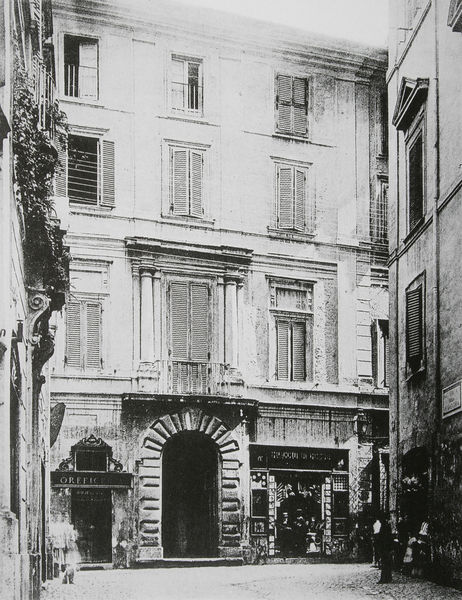
Titel: Fassade
Standort: Rom
Institution: Wohnhaus von Pietro da Cortona
Schlagwörter: baum, himmel, mann, weiß, menschen, stadt, blumen, fenster, frankreich, glas, grau, holz, lampe, licht, pfeiler, schaufenster, schwarz, strasse, säulen, tür, dach, gebäude, haus, alt, architektur, leinen, mensch, stein, steine, türbogen, häuser, sonne, person, pflanze, pflanzen, renaissance, fensterläden, ranken, balkon, spanien, ansicht, bogen, fassade, gasse, geschäft, italien, pflaster, türen, venedig, wäscheleine, wäscheleinen, leine, mittag, leer, giebel, hof, geschäfte, laden, läden, platz, bank, pilaster, geländer, stufe, geschlossen, tor, foto, fotografie, eingang, schild, fensterladen, innenhof, kolonnade, wohnhaus, bürgersteig, palast, fenstr, torbogen, regenrinne, scheibe, schwarzweiss, schilder, zeitung, architrav, kapitelle, rom, fries, dreiecksgiebel, portal, rustika, sims, schnörkel, leben, gesims, efeu, pforte, risalit, voluten, antik, häuserfassade, florenz, antikisierend, etagen, geschosse, konsolen, konsole, schnecke, stockwerke, spalier, dachrinne, aufriss, ädikula, piano nobile, neapel, ädikulum, tempelchen, bossen, rustifizierung, keilstein, bel etage, eingangstür, rolläden, leitung, siesta, eingeng, daguerotypie, danke, tabularium, rustikus, tabulariumsmotiv, einkaufszentrum, gebäudefassade, strockwerke, orefice, proan, zeitungsladen, wasistda, wasistdas